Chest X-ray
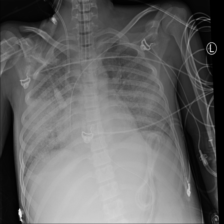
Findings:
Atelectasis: negative
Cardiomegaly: negative
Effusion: positive
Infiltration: positive
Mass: negative
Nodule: negative
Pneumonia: negative
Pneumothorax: negative
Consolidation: negative
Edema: negative
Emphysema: negative
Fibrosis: negative
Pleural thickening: negative
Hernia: negative